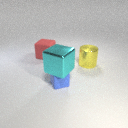
large yellow metal cylinder to the right of small blue rubber cube